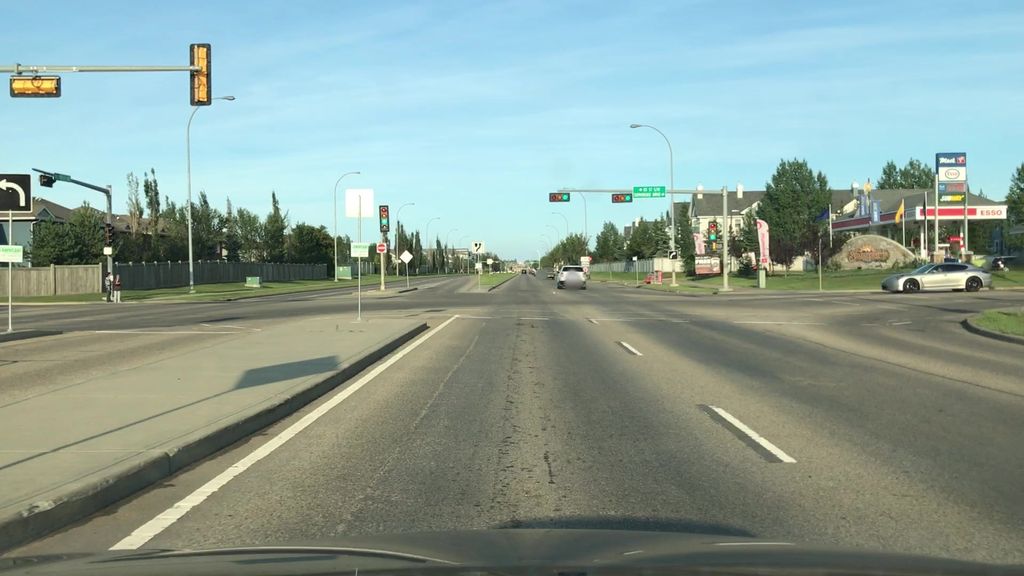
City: edmonton